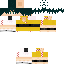
A female human skin with medium skin, wearing brown long hair dressed in a yellow tshirt and white pants, featuring a closed mouth.